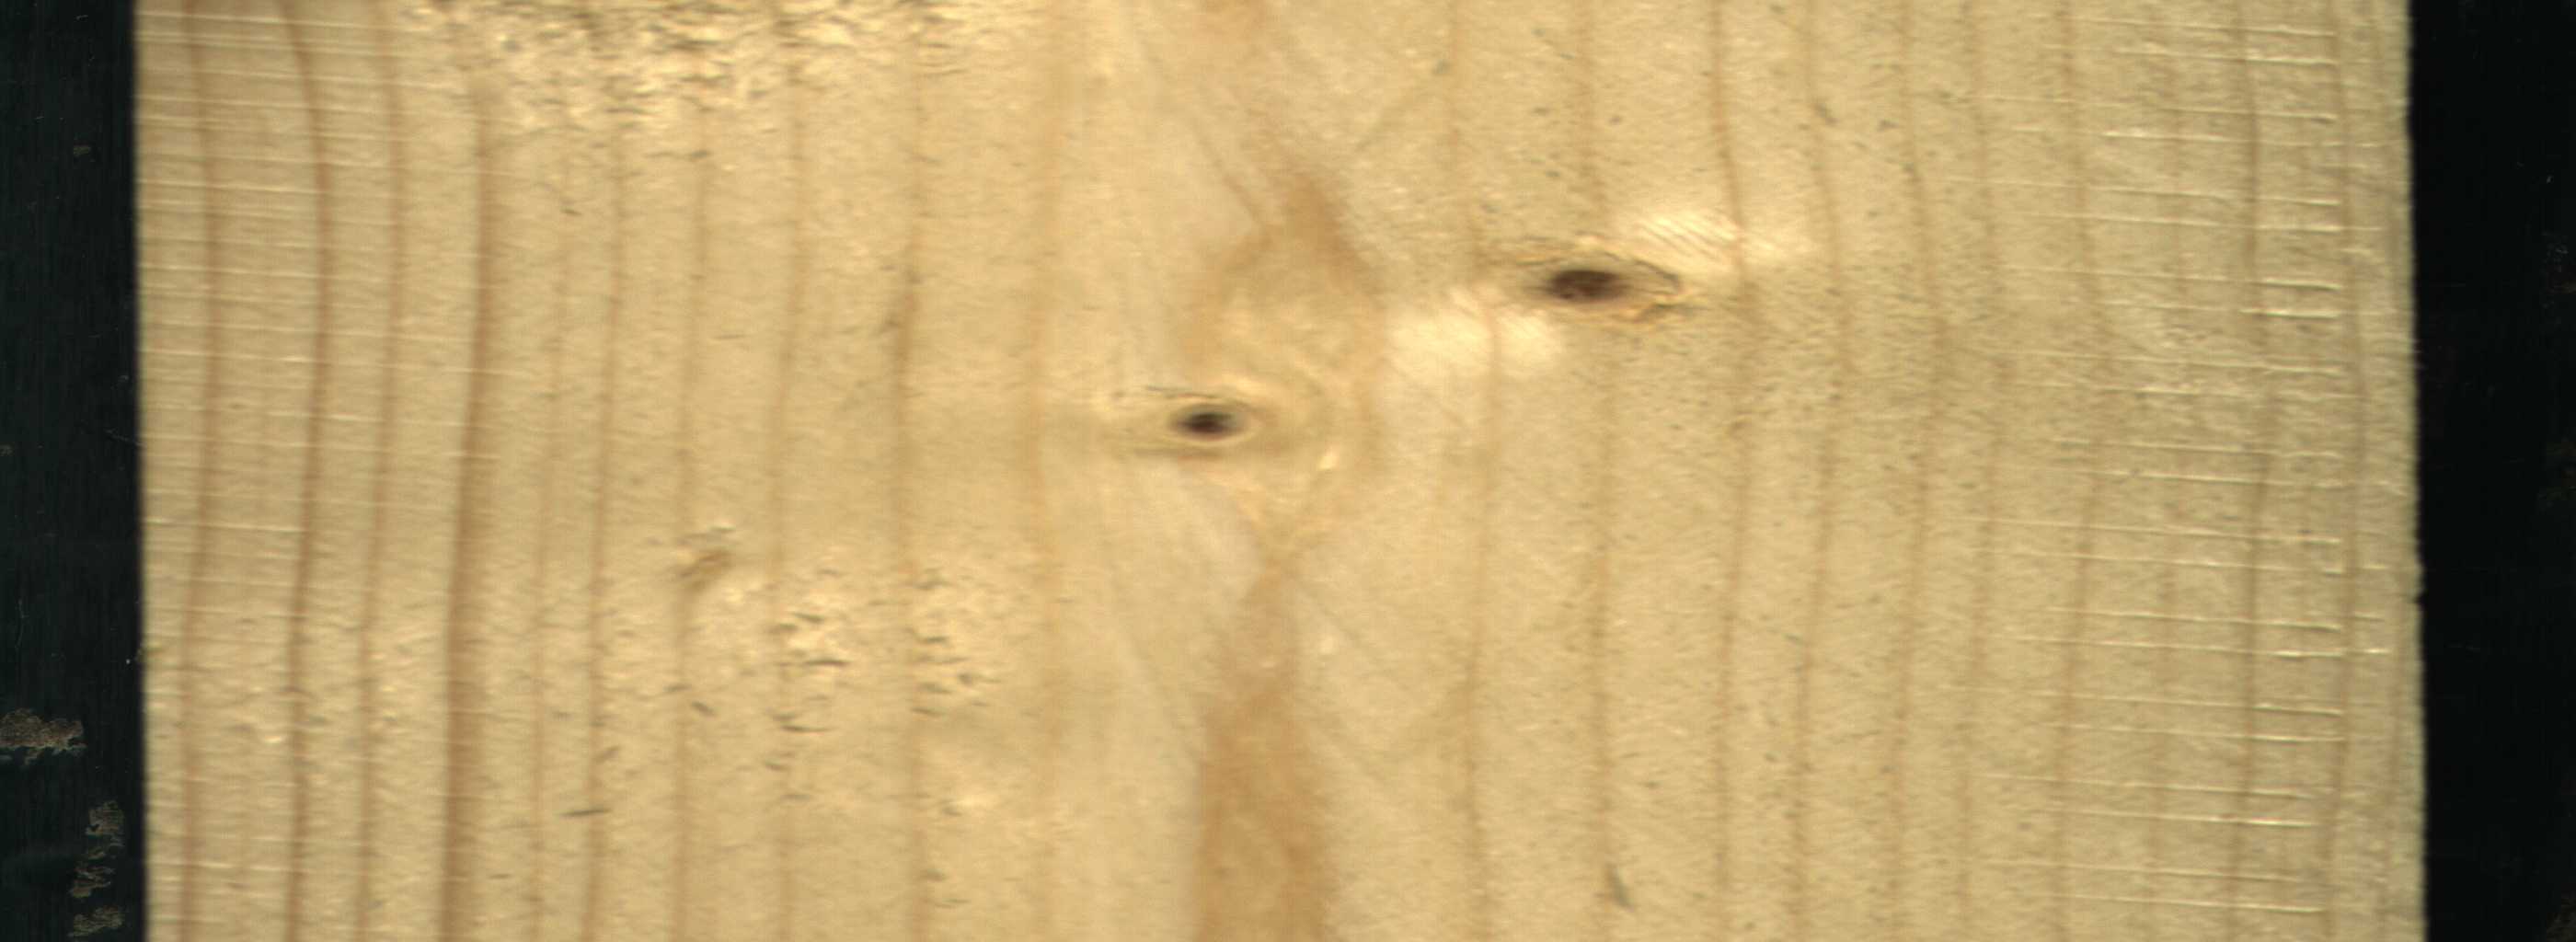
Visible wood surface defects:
Live_Knot
Live_Knot